Field crop: maize
Growth stage: 2
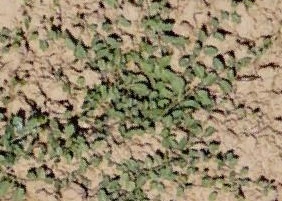
Species: convolvulus